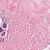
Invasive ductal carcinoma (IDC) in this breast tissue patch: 0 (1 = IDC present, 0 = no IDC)